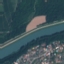
Label: River